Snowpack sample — Buffalo Mountain, Silverthorne, Colorado, USA (1/25/25, 10:11 AM MST)
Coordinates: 39.6222, -106.1139
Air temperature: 22 °F
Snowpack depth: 110 cm
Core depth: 30 cm
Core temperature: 42.8 °F
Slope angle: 12°, slope face: 102°
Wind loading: high
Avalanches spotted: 0
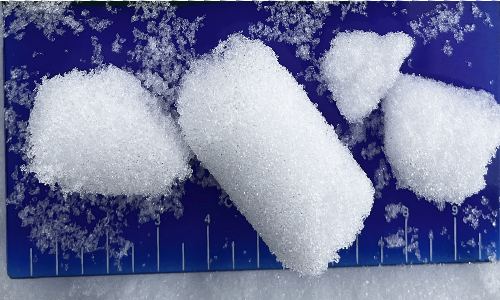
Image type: core
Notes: No avalanches nearby, collected on the outskirts of a fire break 15 meters from the treeline, on way to Buffalo and Red Mountain